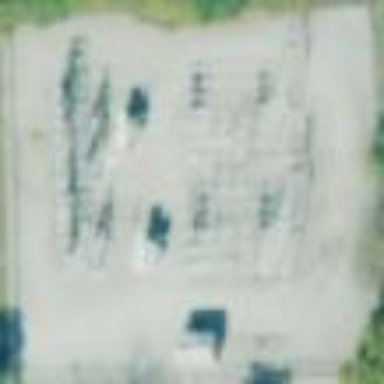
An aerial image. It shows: Distribution level power substation.